Field crop: tomato
Growth stage: 2
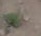
Species: solanum